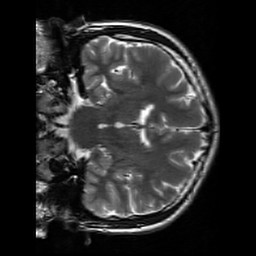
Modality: T2w
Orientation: coronal
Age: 21
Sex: male
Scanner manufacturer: siemens
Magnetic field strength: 3 T
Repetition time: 7 s
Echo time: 0.09 s